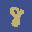
Label: 8